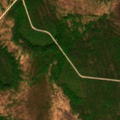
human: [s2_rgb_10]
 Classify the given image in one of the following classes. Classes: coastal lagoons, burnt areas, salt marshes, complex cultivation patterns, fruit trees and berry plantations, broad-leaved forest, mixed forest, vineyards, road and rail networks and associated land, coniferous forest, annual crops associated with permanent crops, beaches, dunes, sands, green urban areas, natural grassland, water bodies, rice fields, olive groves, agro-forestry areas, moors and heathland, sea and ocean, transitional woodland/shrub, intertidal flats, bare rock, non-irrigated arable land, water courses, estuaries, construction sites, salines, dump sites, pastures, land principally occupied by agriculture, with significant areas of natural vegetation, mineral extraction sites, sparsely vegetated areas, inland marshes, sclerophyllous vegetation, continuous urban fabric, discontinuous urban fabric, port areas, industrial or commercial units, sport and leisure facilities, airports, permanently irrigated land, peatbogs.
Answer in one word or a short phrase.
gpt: coniferous forest, mixed forest, transitional woodland/shrub, peatbogs